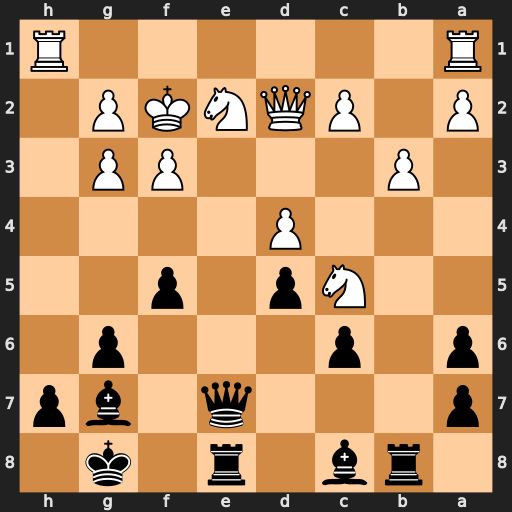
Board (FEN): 1rb1r1k1/p3q1bp/p1p3p1/2Np1p2/3P4/1P3PP1/P1PQNKP1/R6R
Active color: b
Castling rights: -
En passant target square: -
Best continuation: Qxe2+ Qxe2 Bxd4+ Kf1 Rxe2